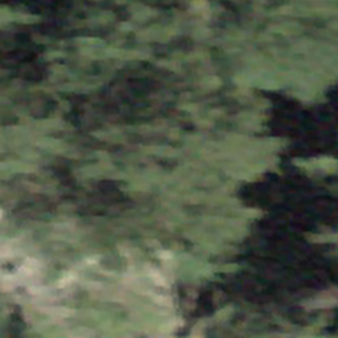
Label: other